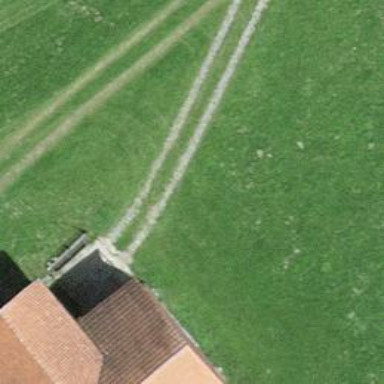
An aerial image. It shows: Pebblestone track with grade2 tracktype.